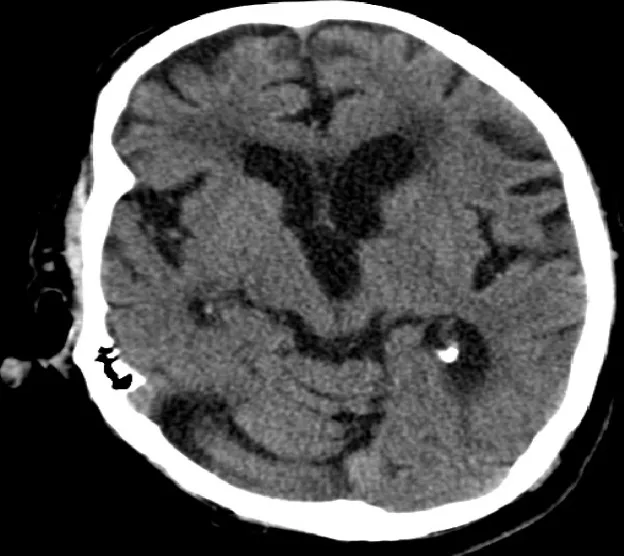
Brain CT scan of the patient at admission.
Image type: radiology (ct)